Field crop: maize
Growth stage: 2
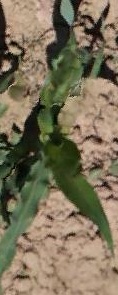
Species: maize